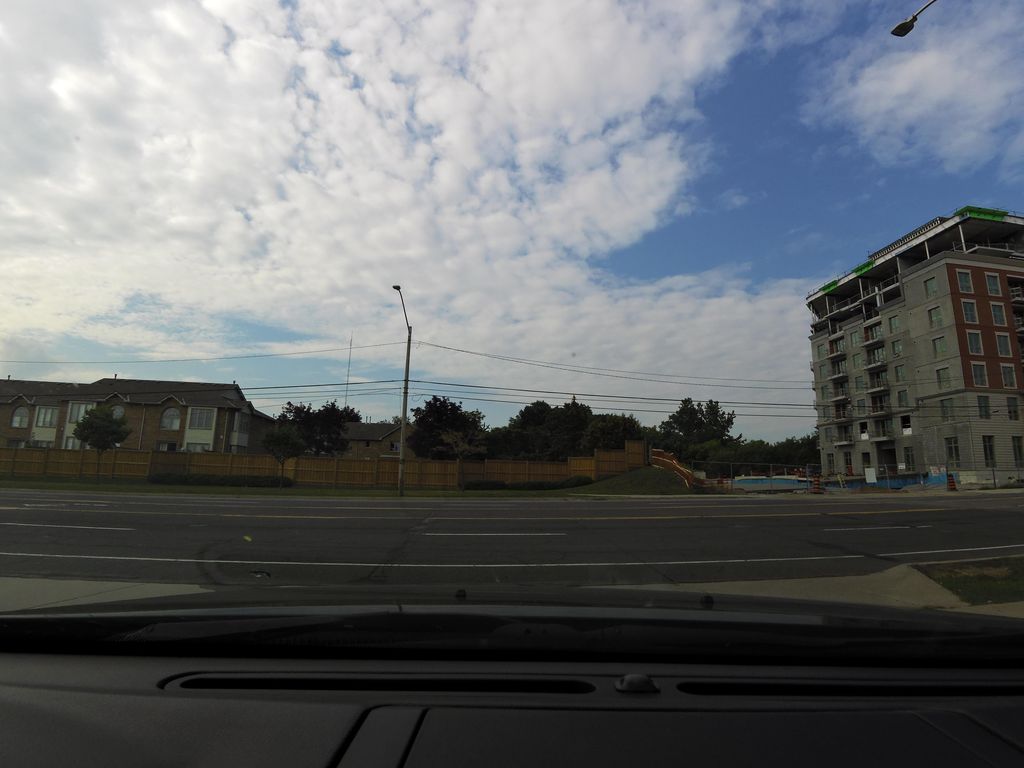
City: hamilton